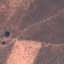
Land use / land cover class: PermanentCrop